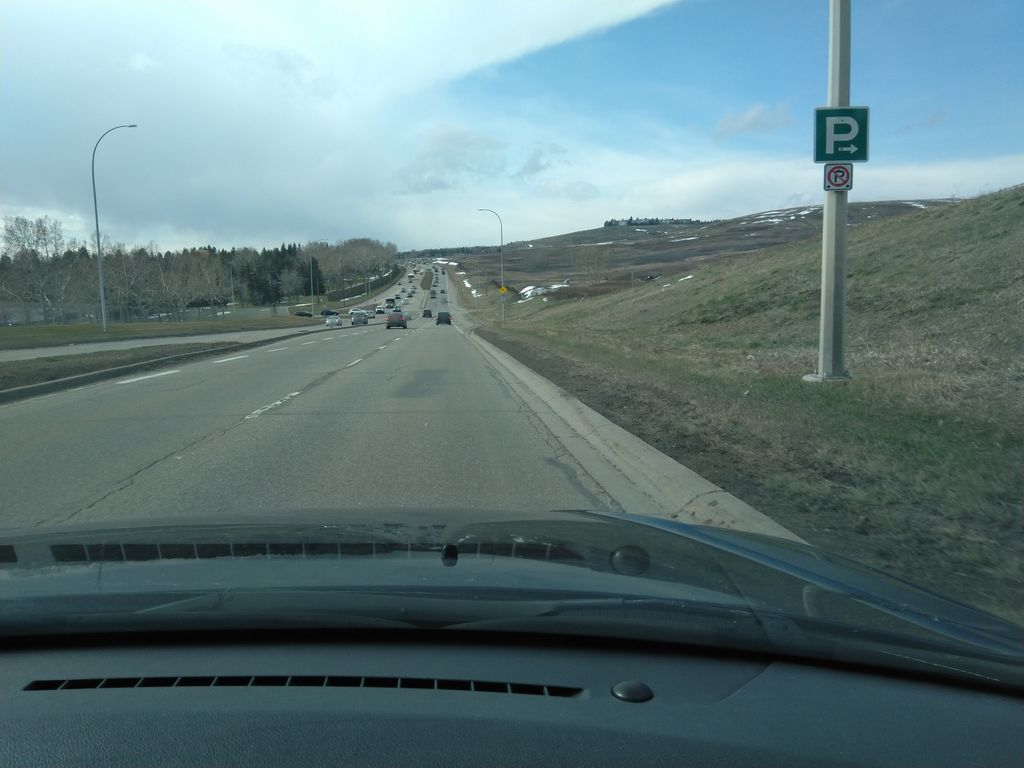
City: calgary